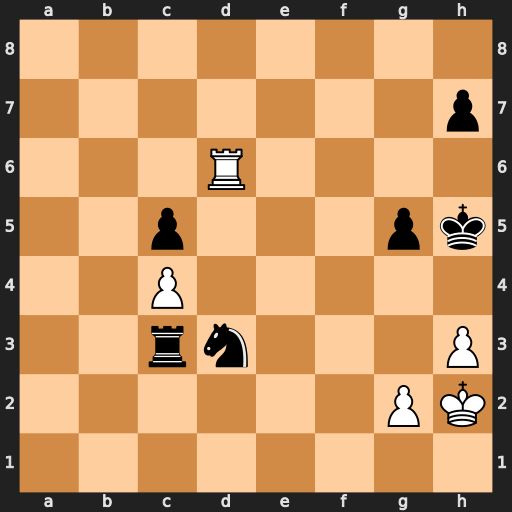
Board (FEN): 8/7p/3R4/2p3pk/2P5/2rn3P/6PK/8
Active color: w
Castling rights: -
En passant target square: -
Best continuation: g4+ Kh4 Rh6#